Question: This works:
'''
var test=d3.csv("ford.csv");
console.log("test: "+test);
'''
This returns empty:
'''
var testA=d3.csv.parse("ford.csv");
console.log("testA: "+testA);
'''
This is a visual of the console log:

I'm using version 3.5.5, any ideas what's going on here?
Any help would be appreciated. Thanks!
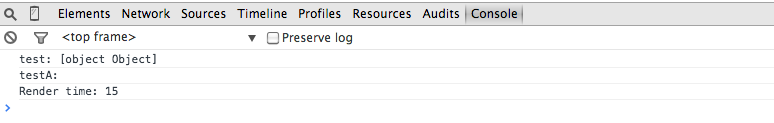
Answer: 'd3.csv' is a asysnc method, it takes an to a csv file and returns an object immediately. When it completes if fires a callback argument. It's usually used as:
'''
d3.csv('ford.csv',function(data){
console.log(data);
})
[Object, Object]
0: Object
Length: "2.34"
Make: "Ford"
Model: "E350"
Year: "1997"
'''
'd3.csv.parse' takes a . It parses it and returns an array of objects:
'''
console.log(d3.csv.parse("Year,Make,Model,Length
1997,Ford,E350,2.34
2000,Mercury,Cougar,2.38"))
[Object, Object]
0: Object
Length: "2.34"
Make: "Ford"
Model: "E350"
Year: "1997"
'''